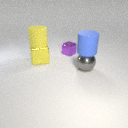
large blue rubber cylinder above large gray metal sphere